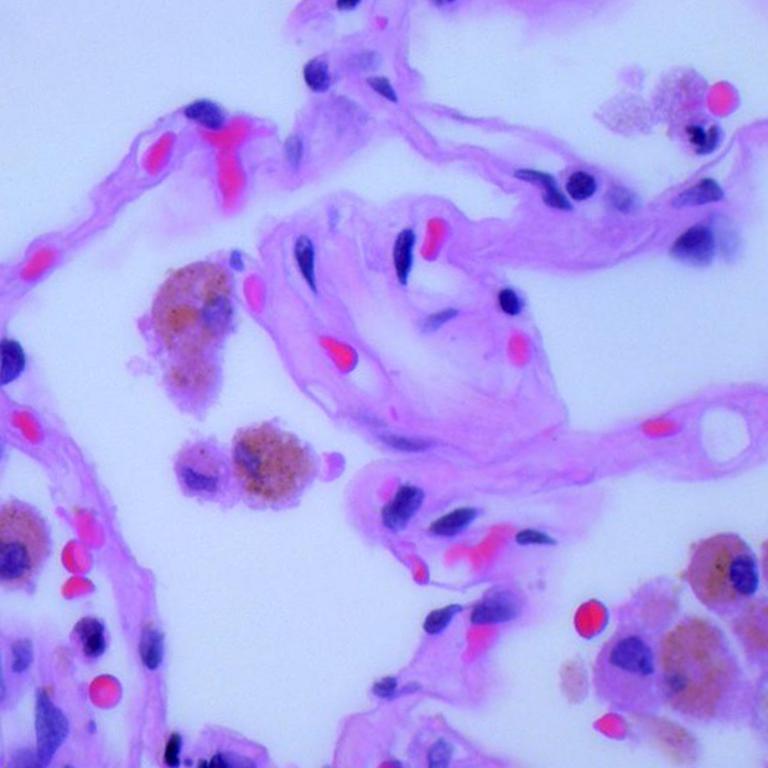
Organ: lung
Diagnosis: benign